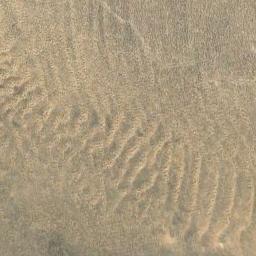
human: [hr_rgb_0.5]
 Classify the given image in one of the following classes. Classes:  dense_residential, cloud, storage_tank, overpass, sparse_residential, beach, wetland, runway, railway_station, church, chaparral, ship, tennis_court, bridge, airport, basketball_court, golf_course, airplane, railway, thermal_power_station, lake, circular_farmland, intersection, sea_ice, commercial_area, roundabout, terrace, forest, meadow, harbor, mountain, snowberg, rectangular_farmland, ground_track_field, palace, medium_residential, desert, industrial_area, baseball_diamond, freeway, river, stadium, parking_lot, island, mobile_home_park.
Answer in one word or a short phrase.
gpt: desert